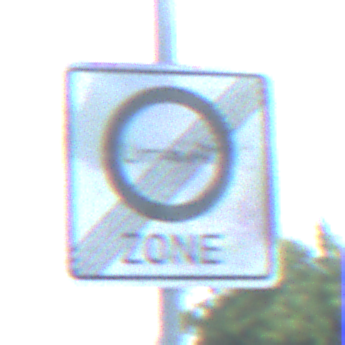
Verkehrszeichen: EndeUmweltzone
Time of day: MorningAfternoon
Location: Outdoor (Nature)
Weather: PartlyCloudy
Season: NotSpecified
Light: Natural